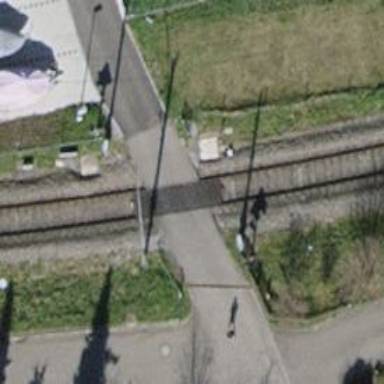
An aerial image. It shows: Level crossing along the railway.